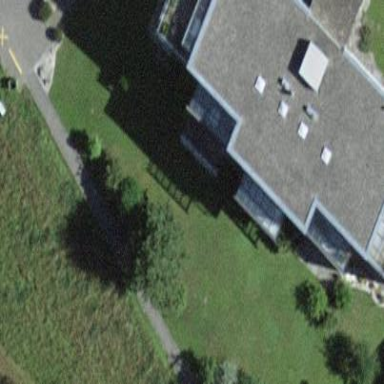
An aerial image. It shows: Building with apartments and flat roof.